Interaction volume radius: 5 \u00c5
Interaction volume height: 30 \u00c5
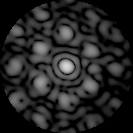
Disorder parameter: 0.5382